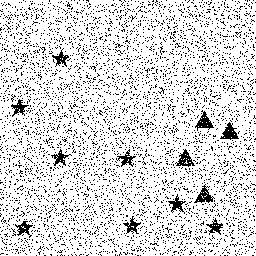
Squares: 0
Triangles: 4
Stars: 8
Total shapes: 12